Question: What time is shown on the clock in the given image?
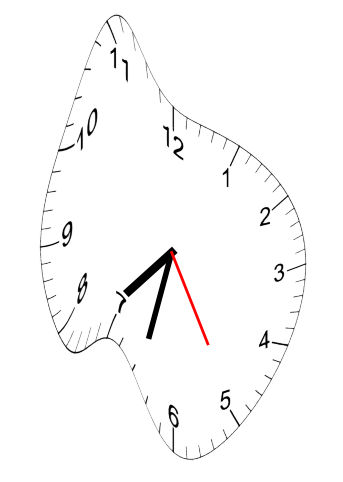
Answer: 07:32:25